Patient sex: M
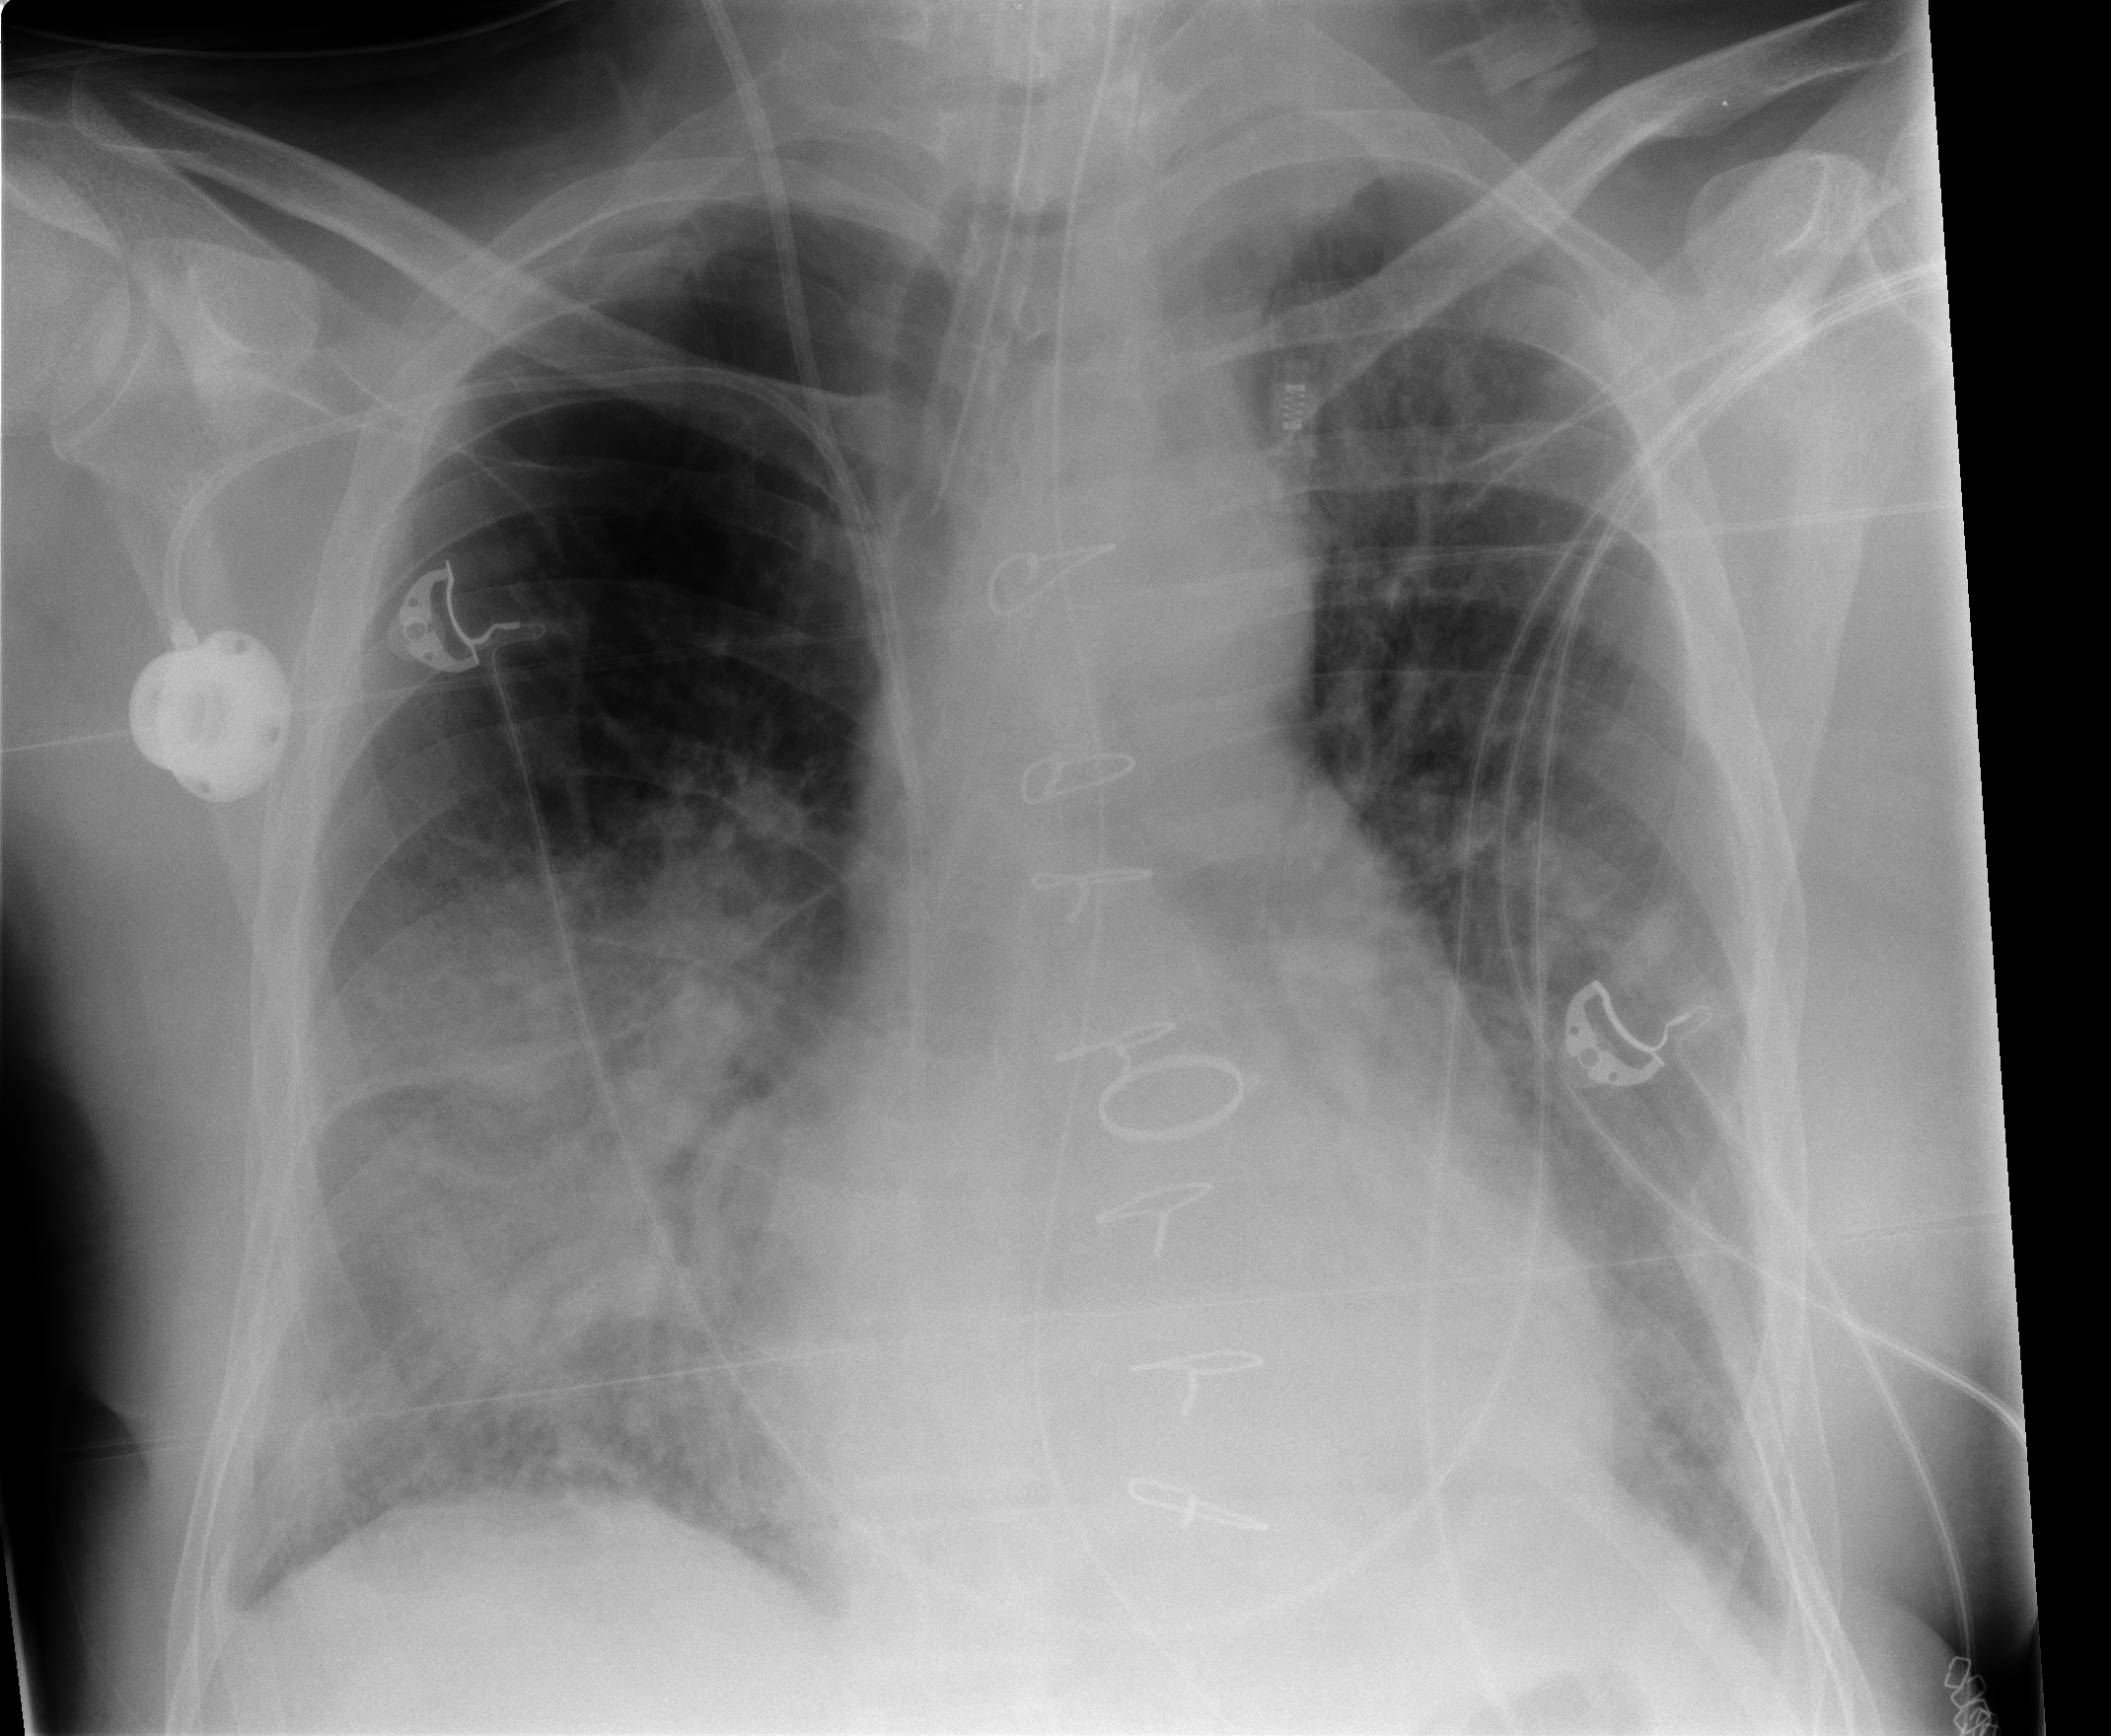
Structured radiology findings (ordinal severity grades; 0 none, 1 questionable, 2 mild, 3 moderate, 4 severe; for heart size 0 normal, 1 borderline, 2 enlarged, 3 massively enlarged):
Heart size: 2
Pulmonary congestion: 2
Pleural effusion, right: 2
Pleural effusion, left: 0
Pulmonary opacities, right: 3
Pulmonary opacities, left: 2
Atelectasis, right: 2
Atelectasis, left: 2